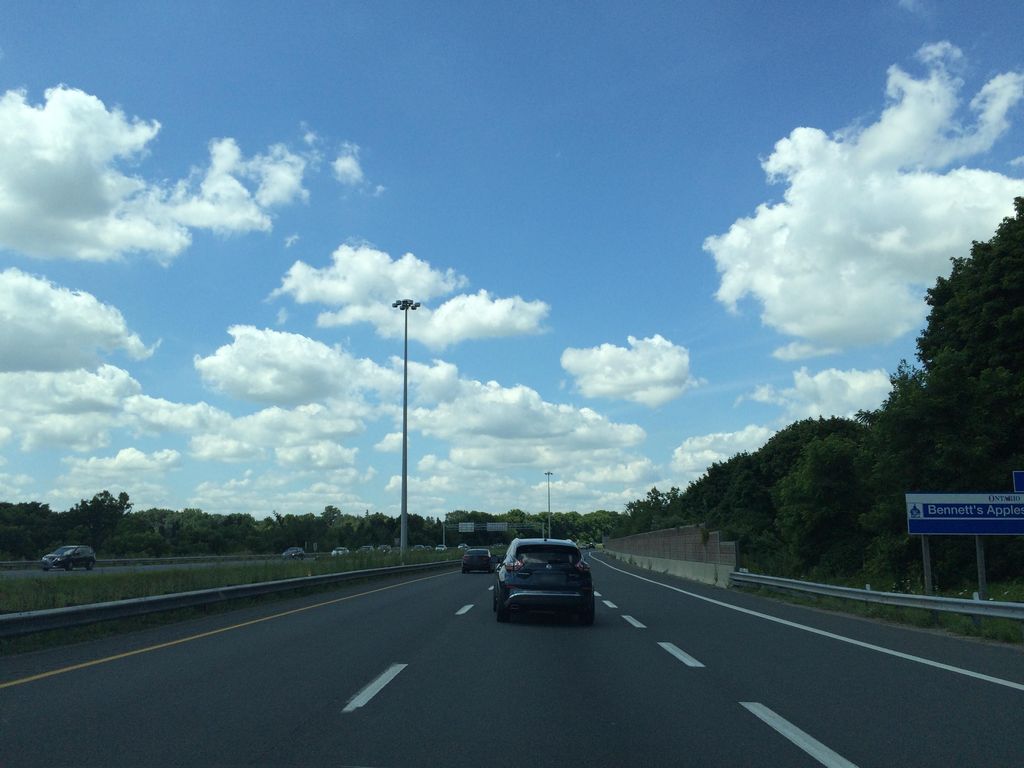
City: hamilton